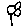
Label: flower